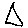
Label: triangle